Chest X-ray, PA view. Patient: 41 years old, sex F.
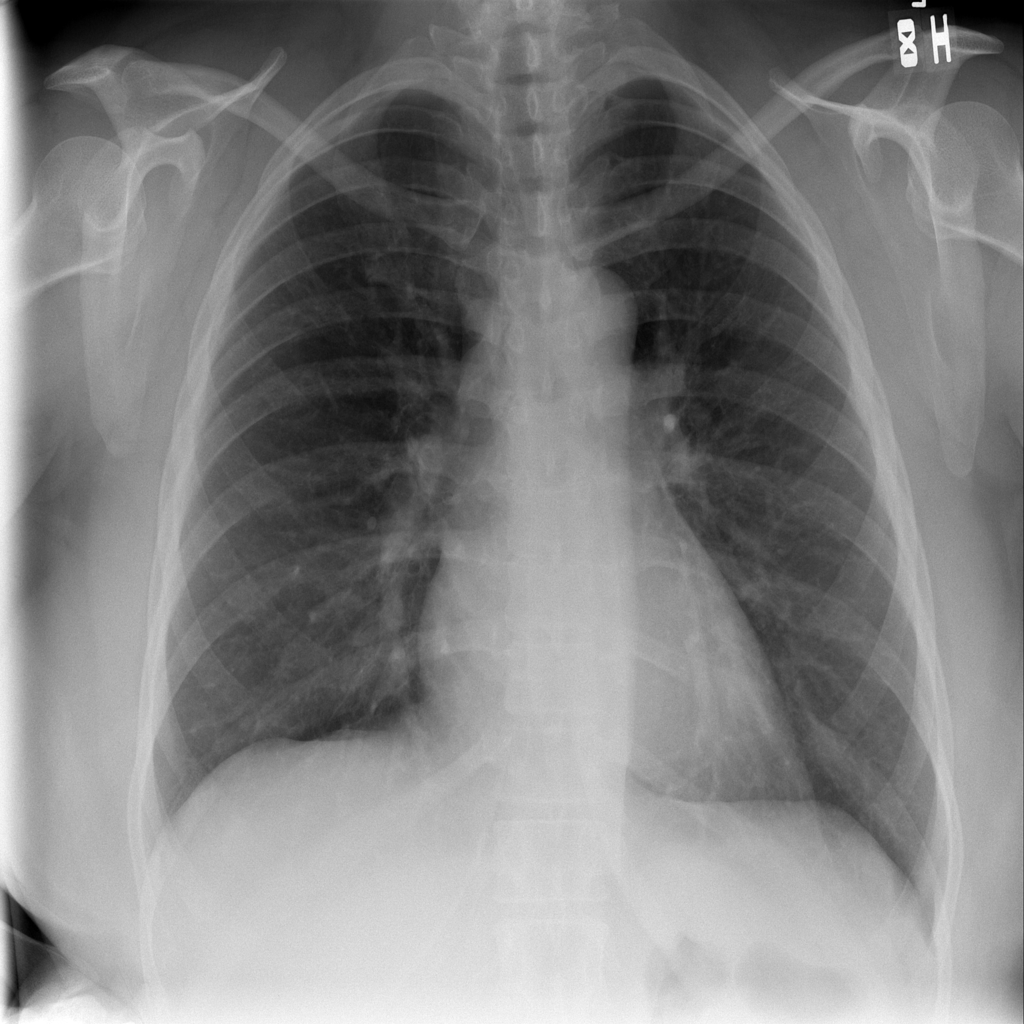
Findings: No Finding